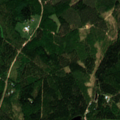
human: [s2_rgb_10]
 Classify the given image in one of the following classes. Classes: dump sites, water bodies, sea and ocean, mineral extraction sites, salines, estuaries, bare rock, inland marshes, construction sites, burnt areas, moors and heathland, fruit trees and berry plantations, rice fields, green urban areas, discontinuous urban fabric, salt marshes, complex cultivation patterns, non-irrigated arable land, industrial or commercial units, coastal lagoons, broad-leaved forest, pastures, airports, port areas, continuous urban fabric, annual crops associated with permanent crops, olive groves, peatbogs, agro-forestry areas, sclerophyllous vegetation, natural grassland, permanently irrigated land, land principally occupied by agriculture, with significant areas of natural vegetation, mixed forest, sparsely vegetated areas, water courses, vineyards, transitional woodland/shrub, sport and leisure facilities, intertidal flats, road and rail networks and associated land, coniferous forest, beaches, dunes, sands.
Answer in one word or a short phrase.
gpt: non-irrigated arable land, coniferous forest, mixed forest, transitional woodland/shrub